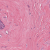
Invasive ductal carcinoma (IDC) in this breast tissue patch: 1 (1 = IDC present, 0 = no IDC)